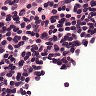
Metastatic tissue present: no